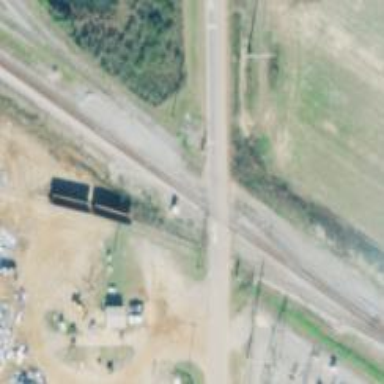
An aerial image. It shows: Level crossing on the railway with lights.